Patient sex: M
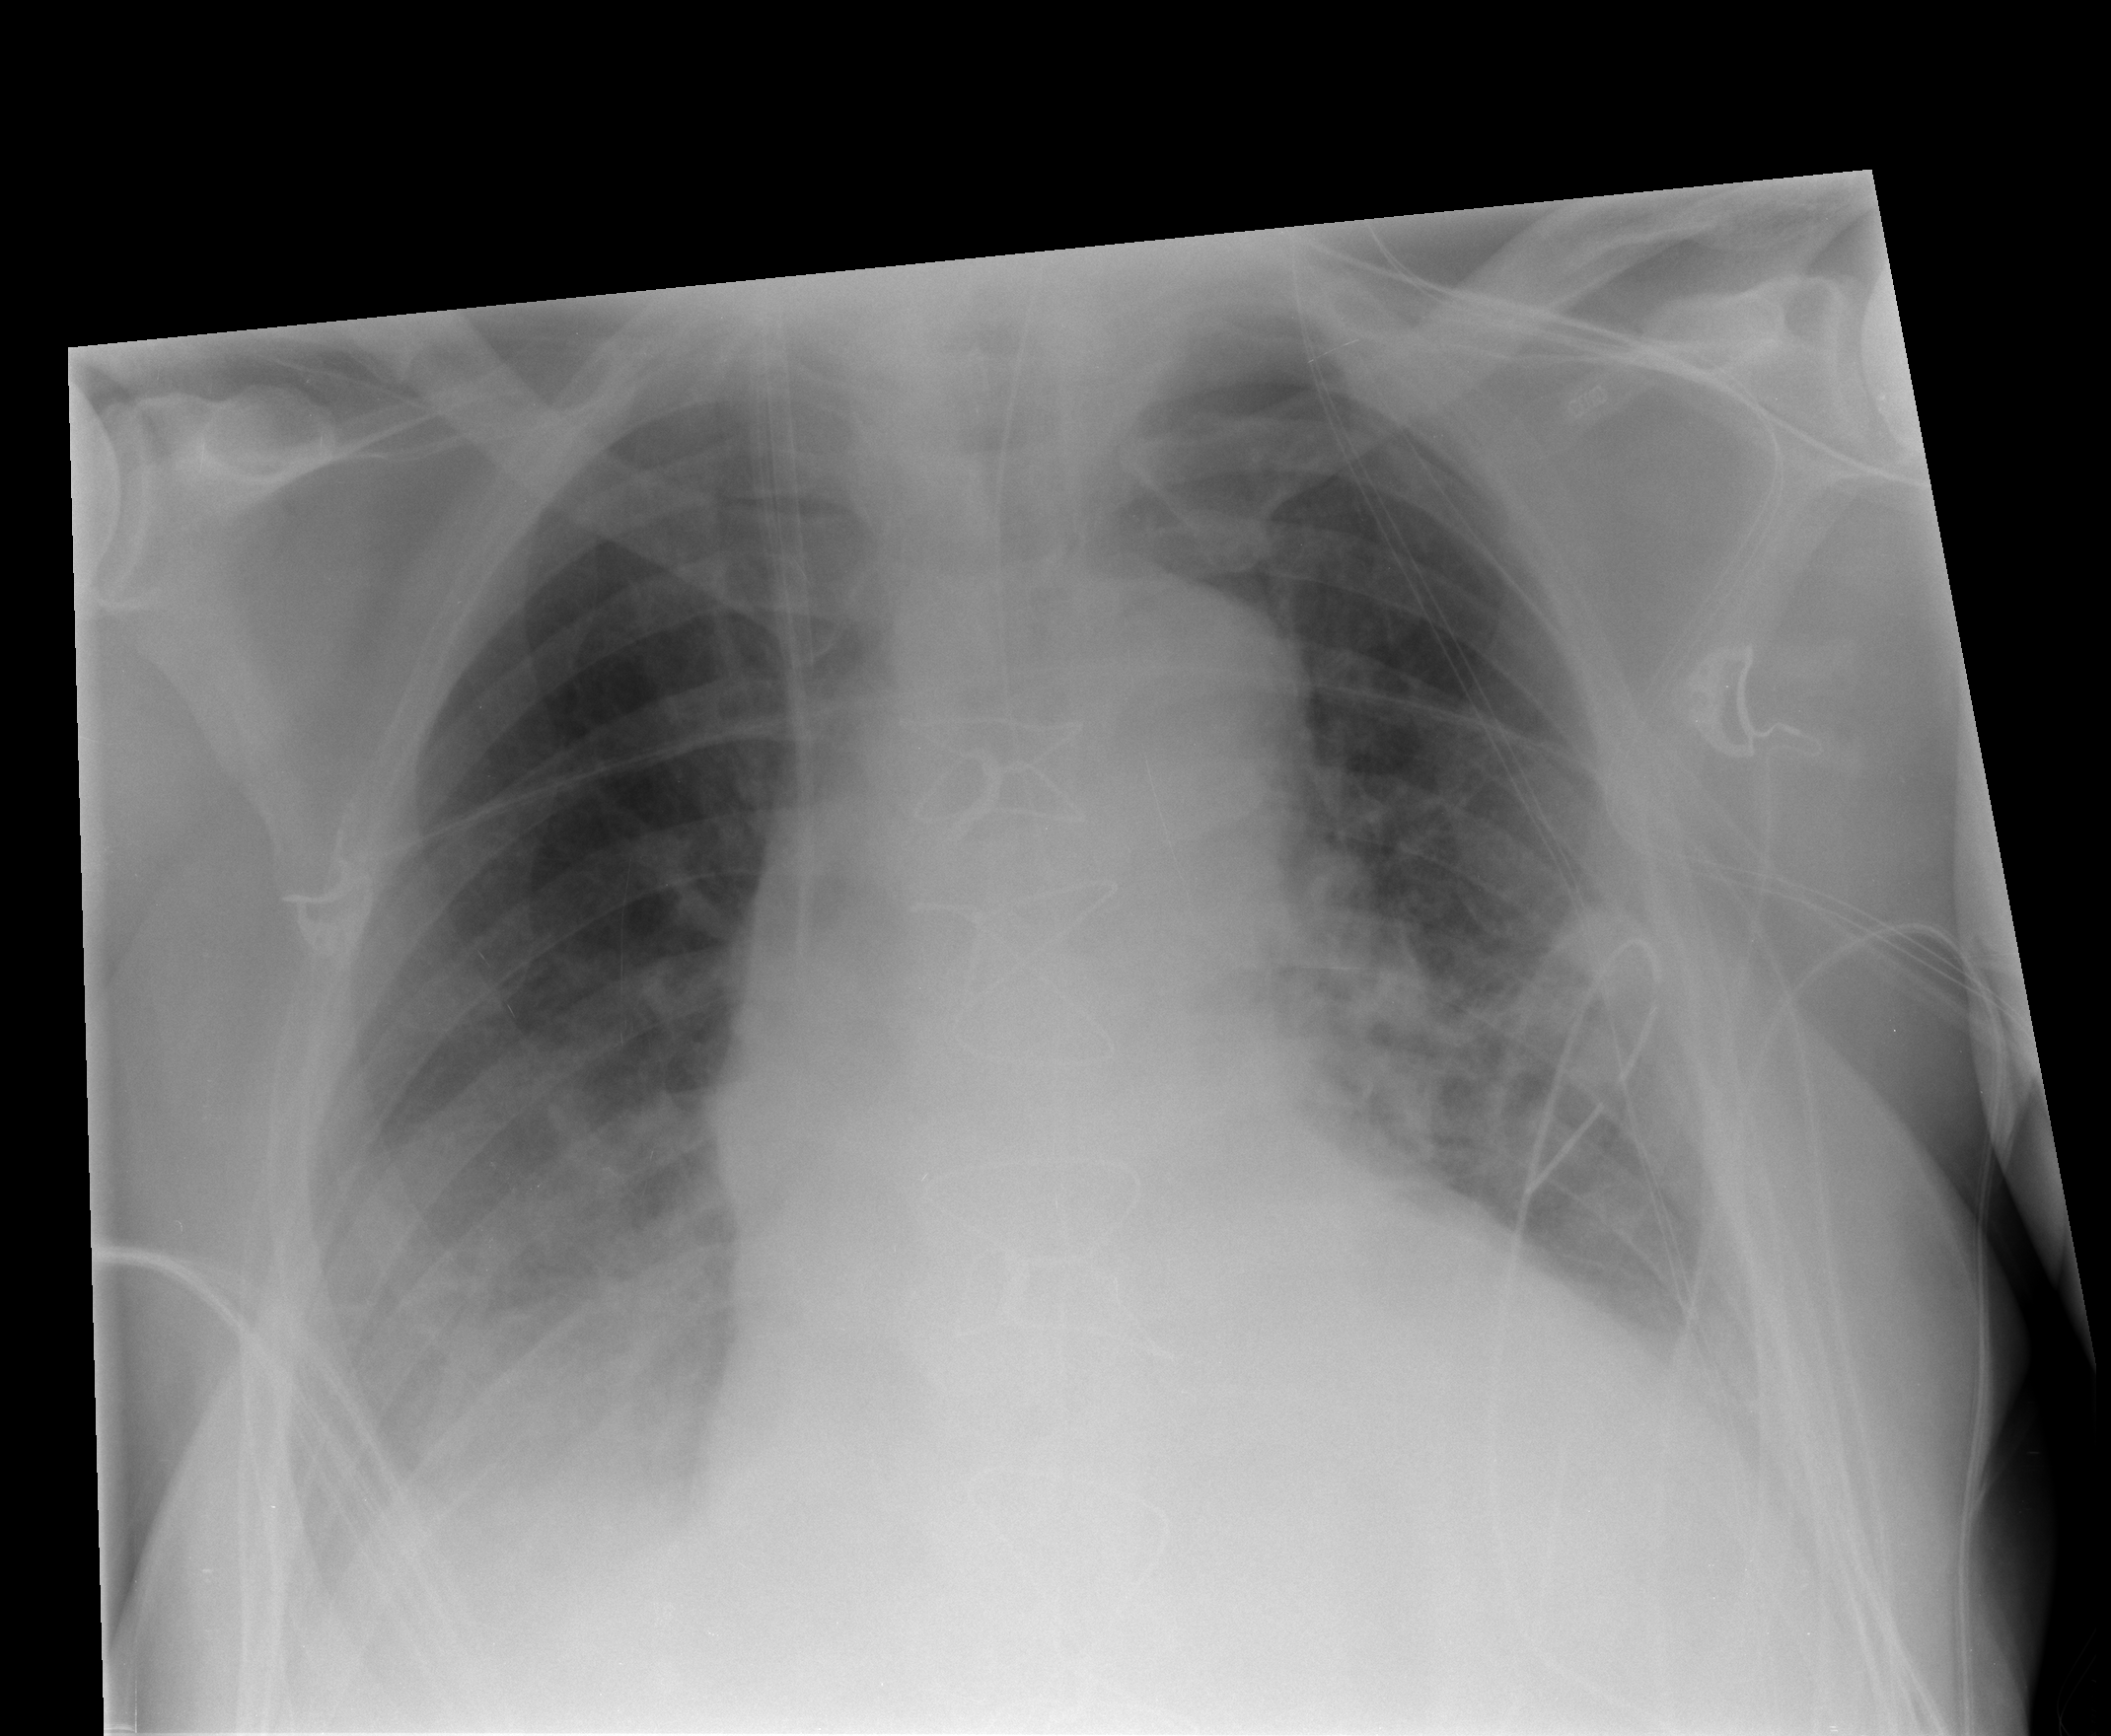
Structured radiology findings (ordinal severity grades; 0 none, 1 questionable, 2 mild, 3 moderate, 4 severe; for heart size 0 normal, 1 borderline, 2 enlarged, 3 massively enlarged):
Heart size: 2
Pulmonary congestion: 2
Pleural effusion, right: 2
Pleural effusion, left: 0
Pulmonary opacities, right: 0
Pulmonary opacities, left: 0
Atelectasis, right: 2
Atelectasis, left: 2